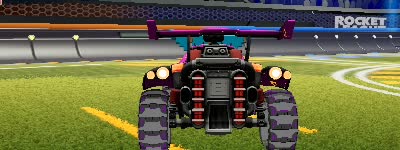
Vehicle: octane